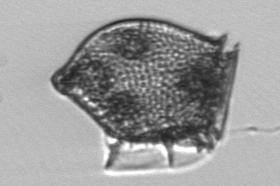
Label: Dinophysis_norvegica